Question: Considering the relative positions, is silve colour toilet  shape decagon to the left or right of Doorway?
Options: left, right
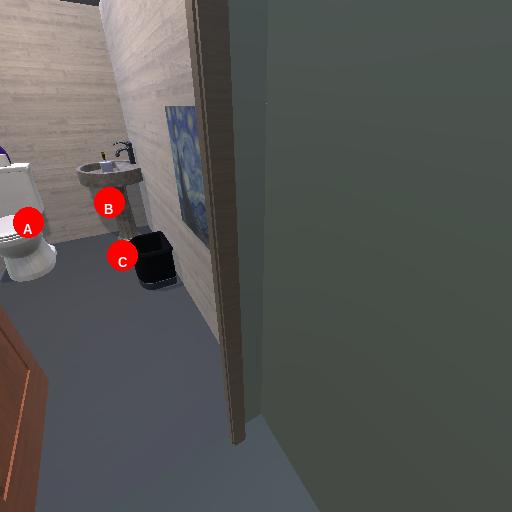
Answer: left